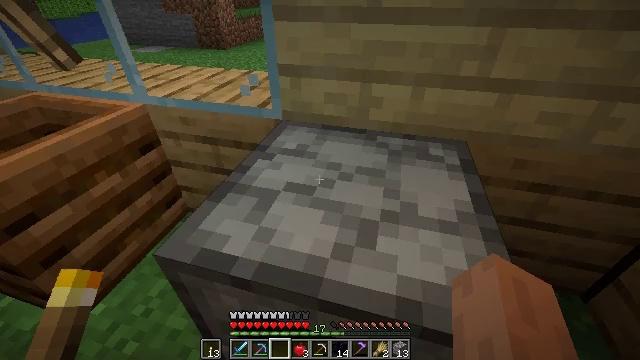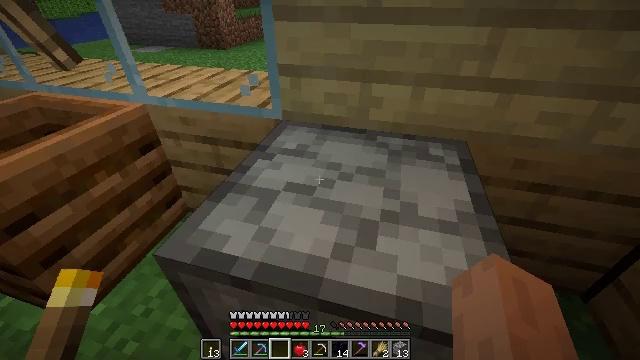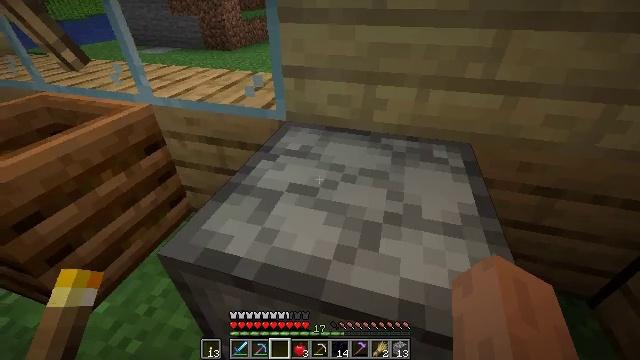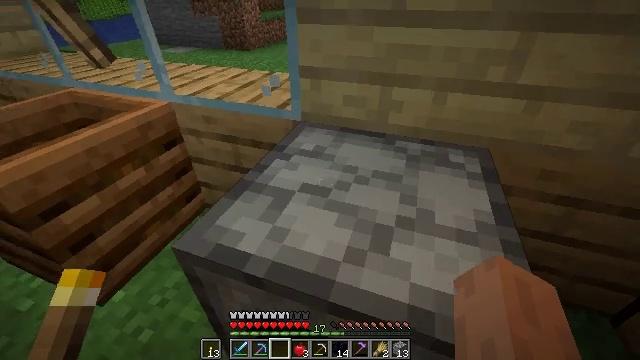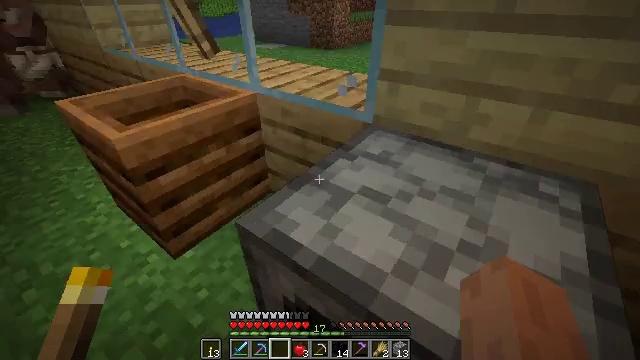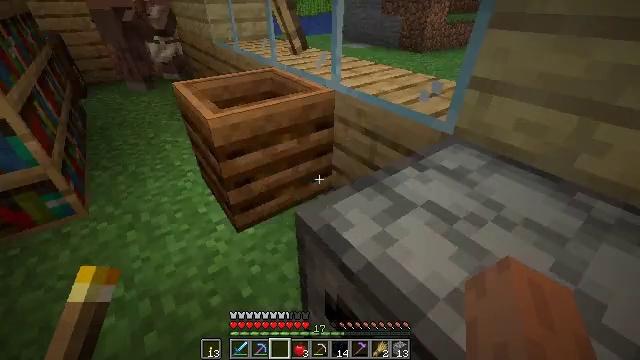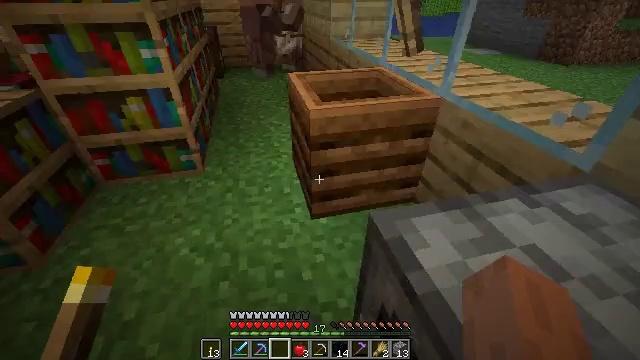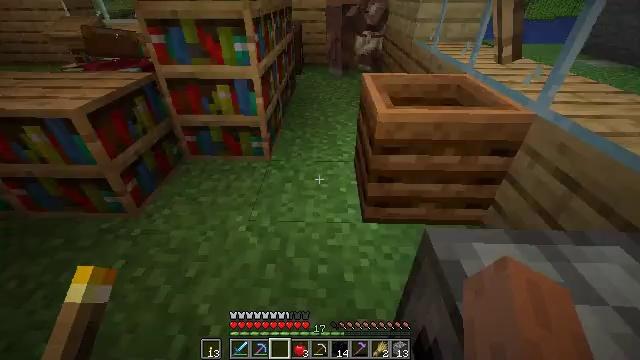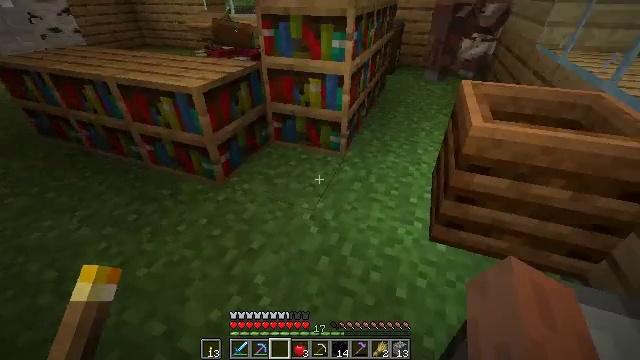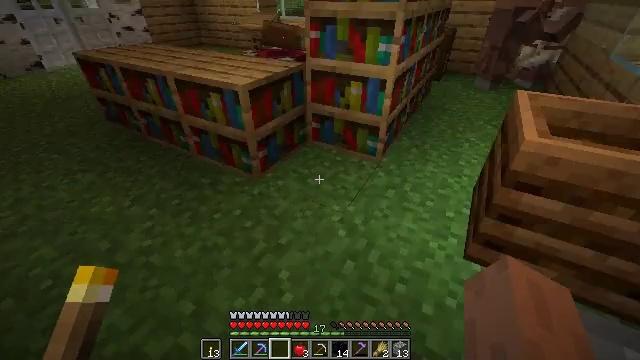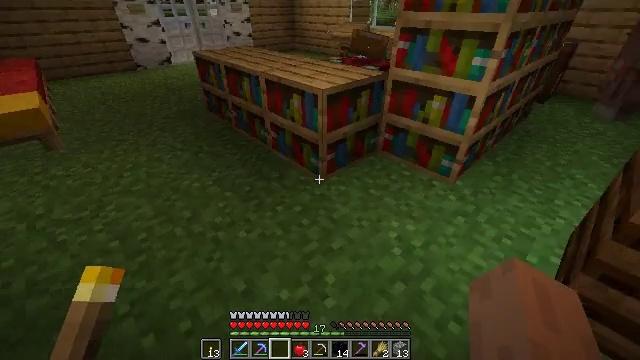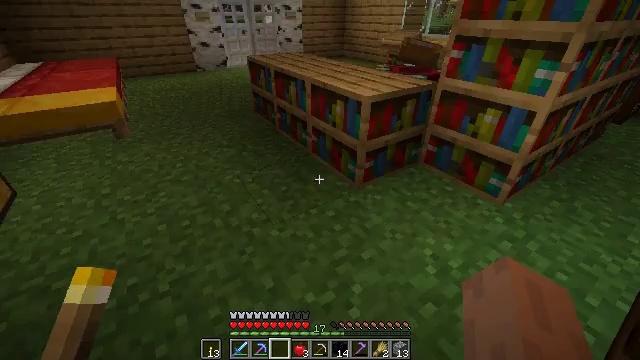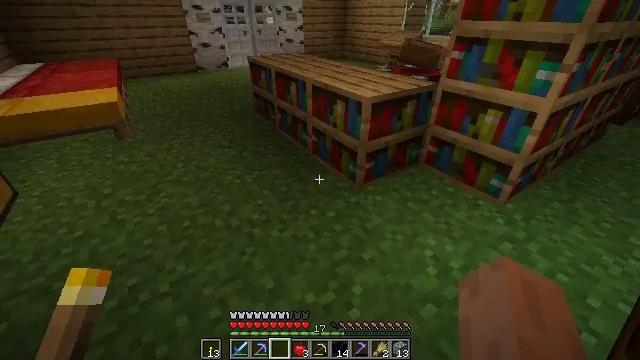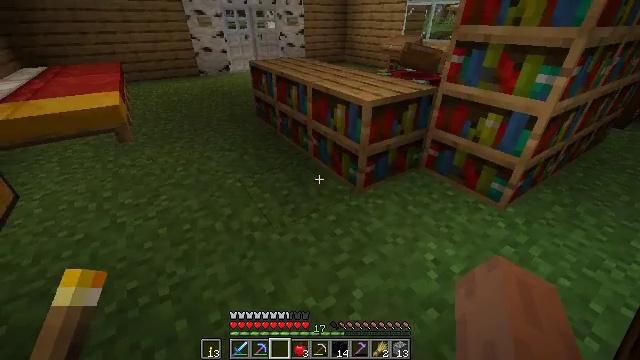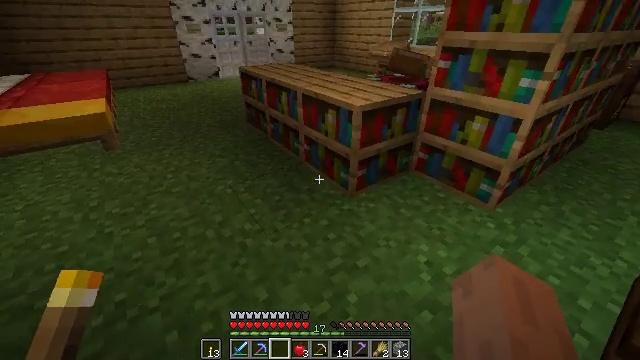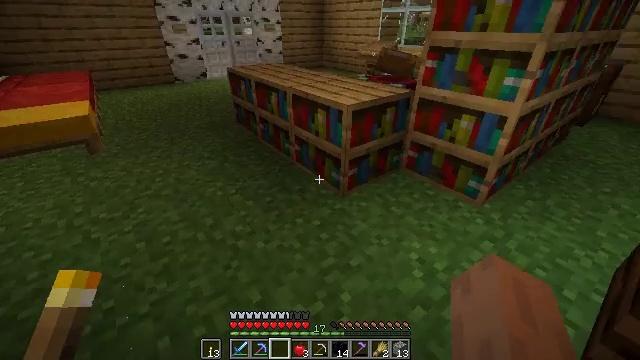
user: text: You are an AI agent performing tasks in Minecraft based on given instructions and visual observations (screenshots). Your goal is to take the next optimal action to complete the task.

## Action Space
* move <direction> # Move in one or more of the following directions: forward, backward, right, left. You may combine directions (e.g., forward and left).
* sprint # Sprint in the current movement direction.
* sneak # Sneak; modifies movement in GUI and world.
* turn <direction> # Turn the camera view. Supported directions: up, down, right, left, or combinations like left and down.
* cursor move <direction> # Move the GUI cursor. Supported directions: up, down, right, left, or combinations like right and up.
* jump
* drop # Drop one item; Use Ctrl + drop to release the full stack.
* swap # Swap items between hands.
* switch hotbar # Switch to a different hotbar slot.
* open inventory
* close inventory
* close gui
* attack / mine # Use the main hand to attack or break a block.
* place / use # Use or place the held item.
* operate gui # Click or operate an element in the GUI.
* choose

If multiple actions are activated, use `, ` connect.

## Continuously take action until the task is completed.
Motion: motion action
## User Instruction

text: Craft flint and steel.
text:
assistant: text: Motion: close gui
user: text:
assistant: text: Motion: no_op
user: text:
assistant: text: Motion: turn left
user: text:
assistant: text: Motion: turn left
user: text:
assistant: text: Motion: turn left
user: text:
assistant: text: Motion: turn left
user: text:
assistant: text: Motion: turn left
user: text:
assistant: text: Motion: turn left
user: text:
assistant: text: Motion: turn left
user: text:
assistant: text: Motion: turn left and up
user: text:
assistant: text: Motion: turn left and up
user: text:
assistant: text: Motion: no_op
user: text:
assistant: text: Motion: no_op
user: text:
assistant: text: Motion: turn right and up
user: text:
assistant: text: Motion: turn right
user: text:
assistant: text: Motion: move forward, turn right
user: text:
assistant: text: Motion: move forward, turn right and down
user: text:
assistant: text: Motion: move forward, turn right and down
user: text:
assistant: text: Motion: move forward, turn right and down
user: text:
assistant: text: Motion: move forward, turn right and down
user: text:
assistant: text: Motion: turn right
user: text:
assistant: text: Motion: turn right
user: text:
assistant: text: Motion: turn right and up
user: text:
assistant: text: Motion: no_op
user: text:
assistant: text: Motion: no_op
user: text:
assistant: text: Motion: turn up
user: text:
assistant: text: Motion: turn right and down
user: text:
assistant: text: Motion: turn right and down
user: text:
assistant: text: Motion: turn right
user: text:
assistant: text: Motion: turn right